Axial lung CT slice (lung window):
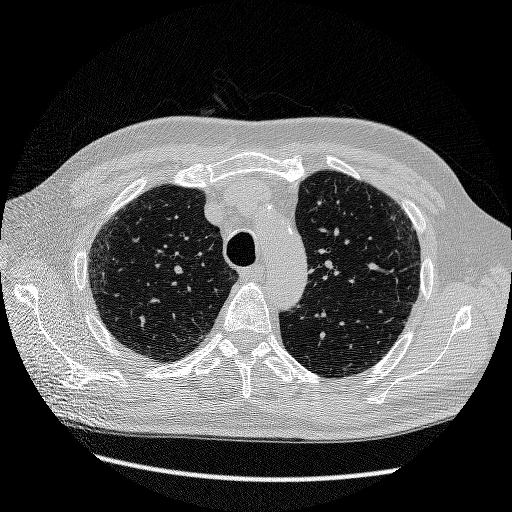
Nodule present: no